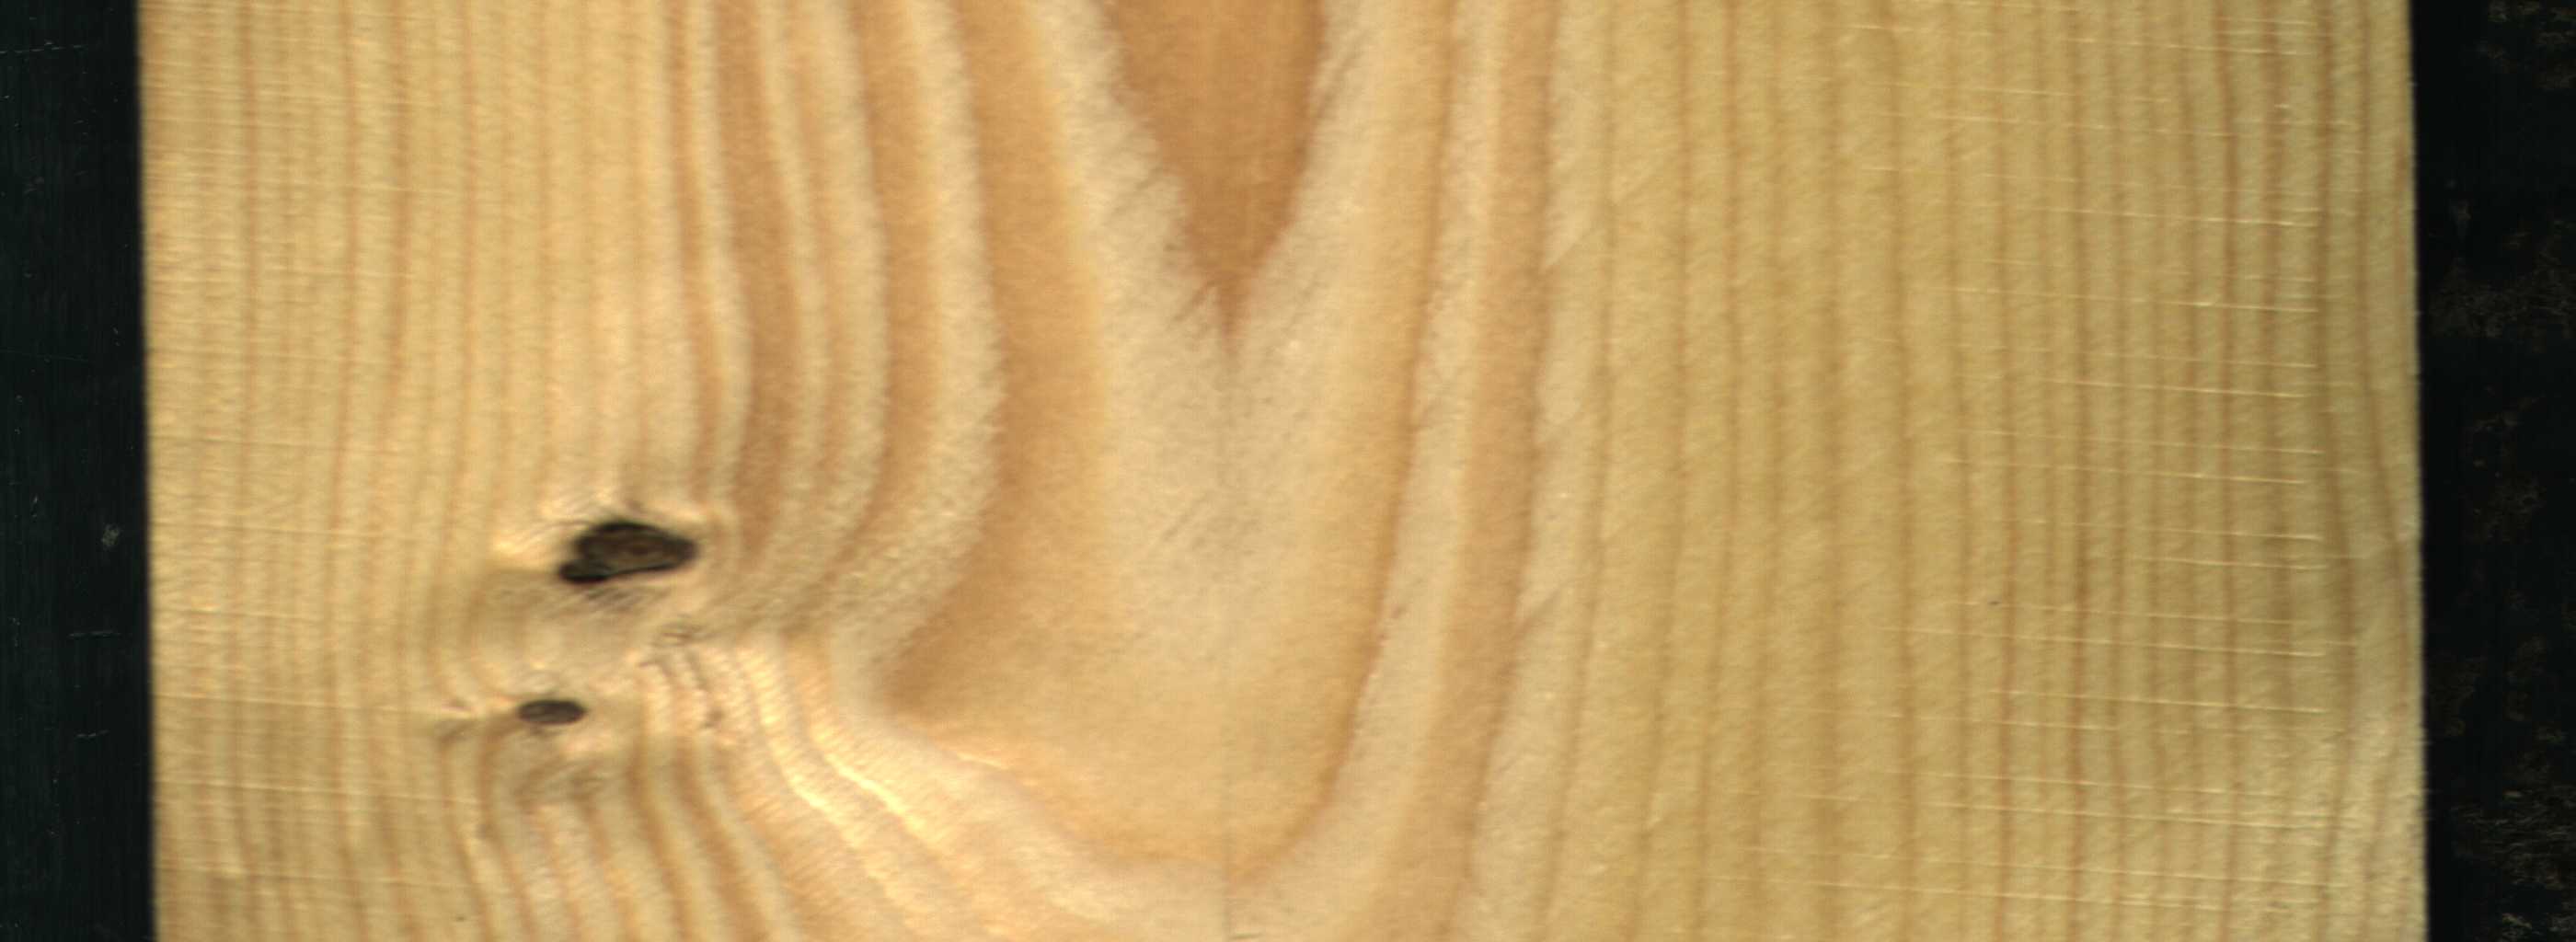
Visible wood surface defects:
Dead_Knot
Live_Knot